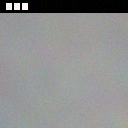
Screen state: on